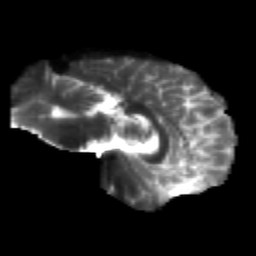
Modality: T2w
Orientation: sagittal
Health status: healthy
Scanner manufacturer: siemens
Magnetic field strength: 3 T
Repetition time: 12 s
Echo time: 0.092 s